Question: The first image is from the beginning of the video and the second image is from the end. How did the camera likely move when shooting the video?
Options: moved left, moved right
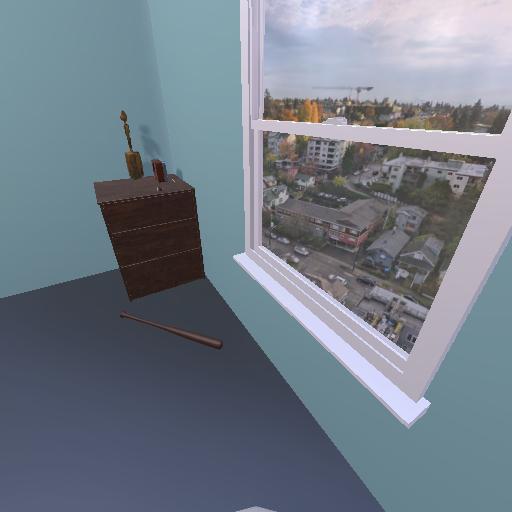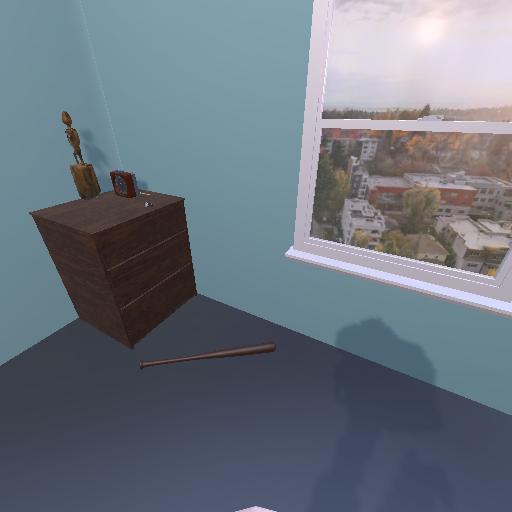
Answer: moved left